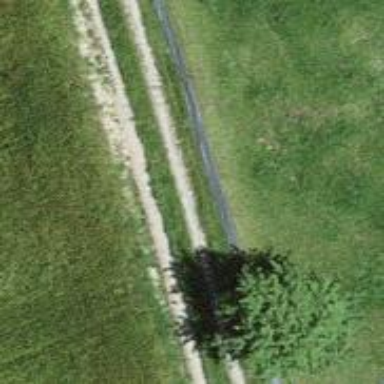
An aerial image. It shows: Track road with grass surface.